Question: I have this code and it works more or less, the problem is some of them are empty and in wrong place in the array, and inside offers there's 3 other itemprops.
I dont want to hard code because I'm going to use it on multi websites.
'''
function get_product_itemprop($url){
$url = file_get_contents($url);
$d = new DOMDocument();
$d->loadHTML($url);
$xpath = new DOMXPath($d);
$nodes = $xpath->query('//*[@itemprop]');
$new_data = array();
foreach ($nodes as $node) {
$new_data[$node->getAttribute("itemprop")] = trim(preg_replace('/\s+/', ' ',$node->nodeValue));
}
return $new_data;
}
'''
Result of the function
'''
array(8) {
["breadcrumb"]=>
string(38) "Home Atomizers & Coils Amor Mini coils"
["name"]=>
string(15) "Amor Mini coils"
["sku"]=>
string(5) "CO815"
["offers"]=>
string(8) "$ 13.99"
["price"]=>
string(0) ""
["priceCurrency"]=>
string(0) ""
["availability"]=>
string(0) ""
["url"]=>
string(0) ""
}
'''
On <URL> I get all the itemprops and I want a similar structure they done but with an array:

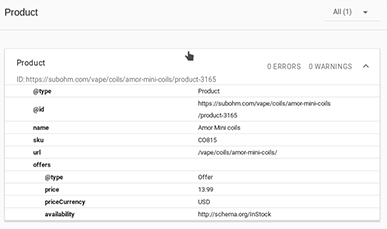
Answer: You can iterate the <URL> property:
'''
foreach ($nodes as $node) {
foreach ($node->attributes as $attr) {
$new_data[$attr->nodeName] []= $attr->nodeValue;
}
}
'''
## Example
'''
$html = <<<'HTML'
<html>
<body>
<div itemprop="10" a="20" b="30"></div>
<div itemprop="40" a="50" z="60"></div>
</body>
</html>
HTML;
$d = new DOMDocument;
$d->loadHTML($html);
$xpath = new DOMXpath($d);
$nodes = $xpath->query('//*[@itemprop]');
$new_data = [];
foreach ($nodes as $node) {
foreach ($node->attributes as $attr) {
$new_data[$attr->nodeName] []= $attr->nodeValue;
}
}
var_dump($new_data);
'''
'''
array(4) {
["itemprop"]=>
array(2) {
[0]=>
string(2) "10"
[1]=>
string(2) "40"
}
["a"]=>
array(2) {
[0]=>
string(2) "20"
[1]=>
string(2) "50"
}
["b"]=>
array(1) {
[0]=>
string(2) "30"
}
["z"]=>
array(1) {
[0]=>
string(2) "60"
}
}
'''
The sample code fetches all elements in the document having 'itemprop' property. If you want to fetch all elements with properties, use '@*', e.g. '//*[@*]'.